Field crop: maize
Growth stage: 2
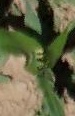
Species: maize